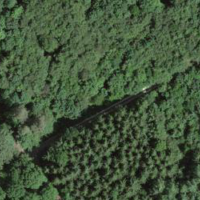
EUNIS habitat code: 44
Species observed at this site:
Platanthera bifolia